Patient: sex F, age 58
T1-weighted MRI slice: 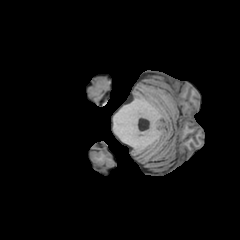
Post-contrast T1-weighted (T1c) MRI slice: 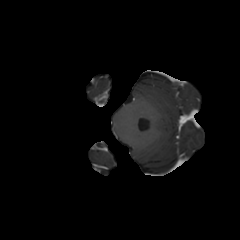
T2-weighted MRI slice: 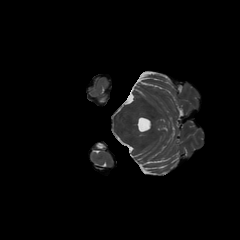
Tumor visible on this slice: no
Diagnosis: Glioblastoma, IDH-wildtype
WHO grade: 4